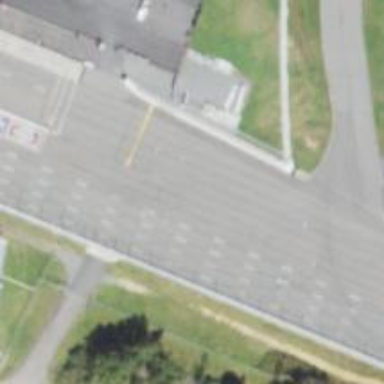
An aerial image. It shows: Raceway for motor sports.